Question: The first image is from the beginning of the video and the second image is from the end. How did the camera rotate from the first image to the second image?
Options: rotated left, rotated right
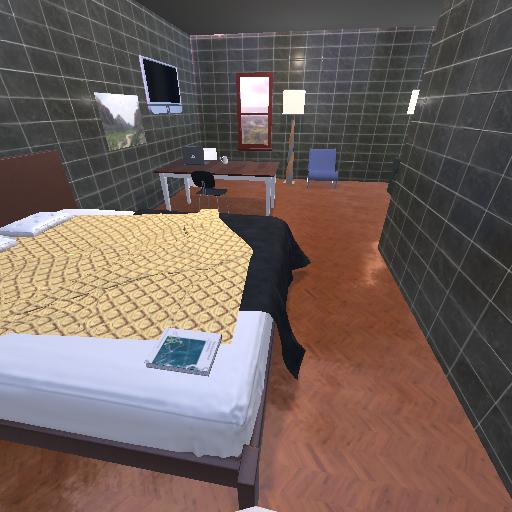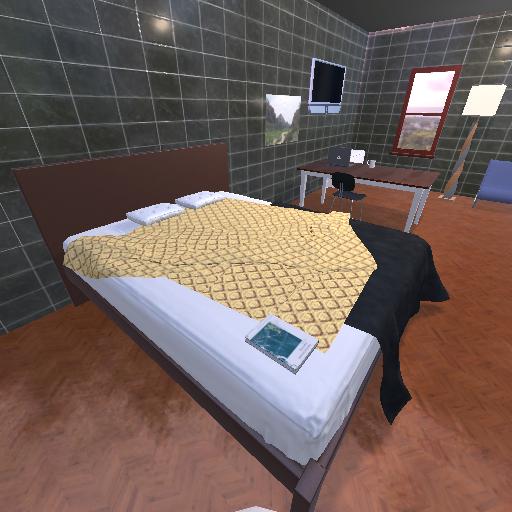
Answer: rotated left